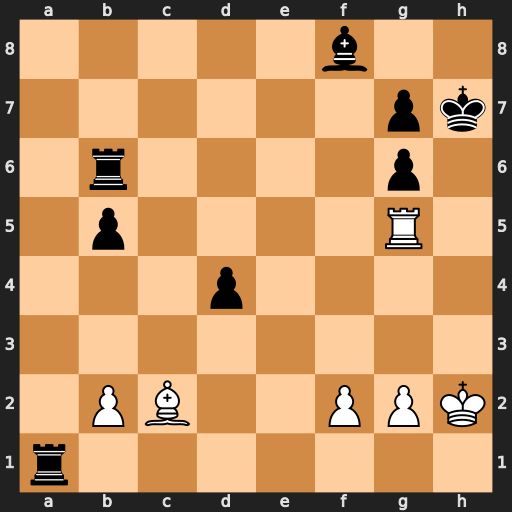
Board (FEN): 5b2/6pk/1r4p1/1p4R1/3p4/8/1PB2PPK/r7
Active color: w
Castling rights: -
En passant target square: -
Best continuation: Rh5+ Kg8 Bb3+ Re6 Bxe6#